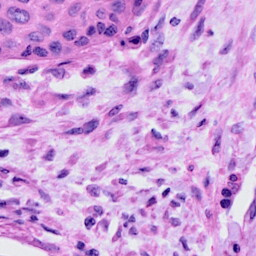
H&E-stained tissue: Cervix